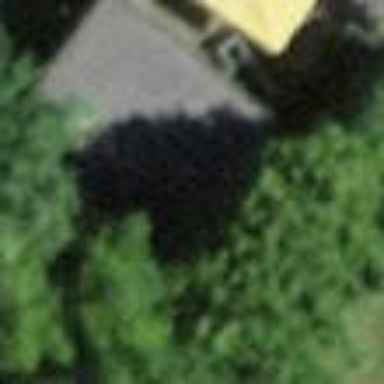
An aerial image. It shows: Shed building.